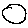
Label: circle